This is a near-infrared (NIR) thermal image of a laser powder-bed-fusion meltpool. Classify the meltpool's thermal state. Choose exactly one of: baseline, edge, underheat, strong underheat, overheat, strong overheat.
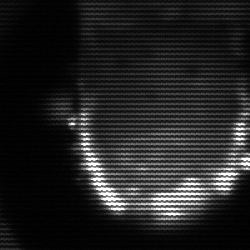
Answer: baseline